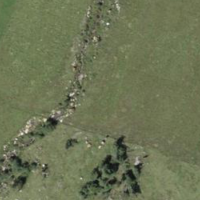
EUNIS habitat code: 26
Species observed at this site:
Buteo buteo
Falco tinnunculus
Tussilago farfara